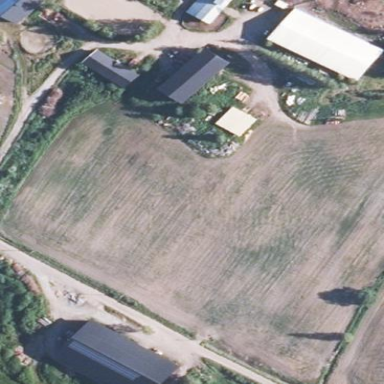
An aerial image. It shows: Farmyard area.